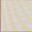
Piece: xx